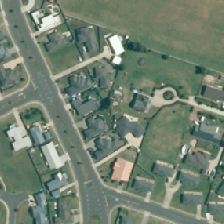
Land cover: urban_build_up